Group 1:
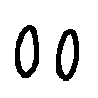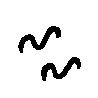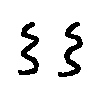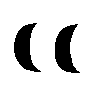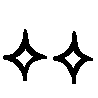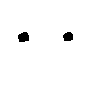
Group 2:
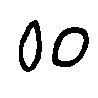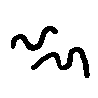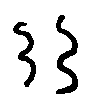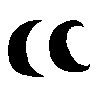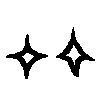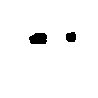
Rule separating the two groups: High approximate similarity vs. lower approximate similarity.
Concepts: approximately, imperfection_small, same, same_shape, similar, similar_shape
Author: Aaron David Fairbanks